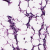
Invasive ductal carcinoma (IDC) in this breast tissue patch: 0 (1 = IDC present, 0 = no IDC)